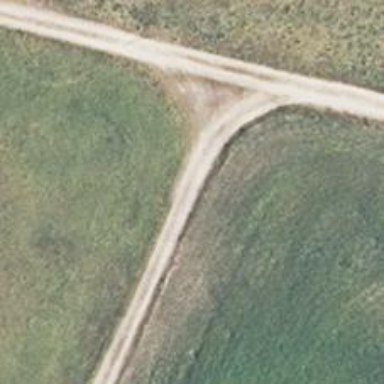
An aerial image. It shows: Gravel track with grade 2 quality.